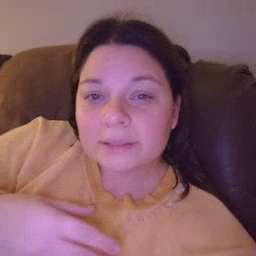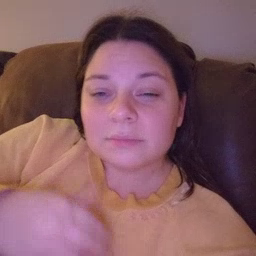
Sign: white